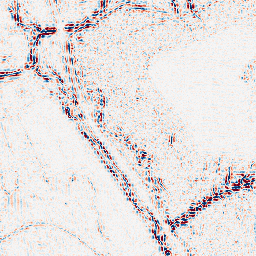
Category: wavelet
Decomposition family: wavelet_biorthogonal
Decomposition parameters: wavelet: bior4.4
level: 2
Upsampling method: bicubic_3x
Upsampling parameters: scale: 3
Upsampling scale: 3